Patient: sex M, age 52
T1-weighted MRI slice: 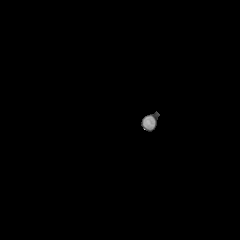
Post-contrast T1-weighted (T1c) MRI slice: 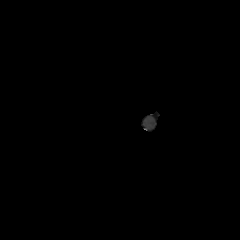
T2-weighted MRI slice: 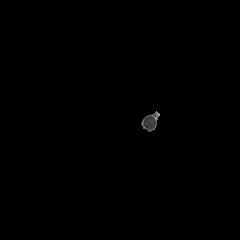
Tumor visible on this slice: no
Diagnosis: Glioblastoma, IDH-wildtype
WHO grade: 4